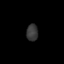
Tissue: skin
Cell type: Epithelial cells
Senescence score: 0.2402
Nuclear area (px): 189
Mean DAPI intensity: 55.767